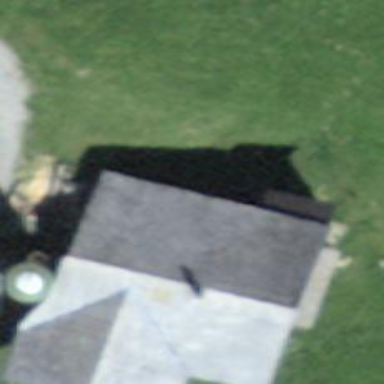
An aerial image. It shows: Cabin.